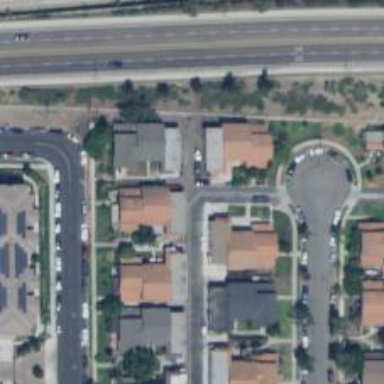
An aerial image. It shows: Alleyway designated as service road.